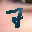
Label: 7